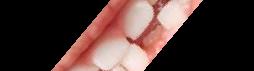
Condition: hypodontia